Question: I want to return status code 403 from Module.php whenever authorization fails. I searched and found out that I need to attach listener to this file.
I am trying to do it this way. But I am getting 200 even if I am setting statusCode to 500.
See the code below.
'''
$em = $e->getApplication()->getEventManager();
// Authorize API call
$auth = $this->authorize($e->getApplication()->getServiceManager());
if(!auth)
{
$app = $e->getApplication();
$em->attach(MvcEvent::EVENT_ROUTE, function($e) use ($app) {
$response = $e->getResponse();
$response->setStatusCode(500);
$response->setContent(json_encode(array(
'message' => 'You are not authorized for this request',
)));
return $response;
}, PHP_INT_MAX);
}
'''

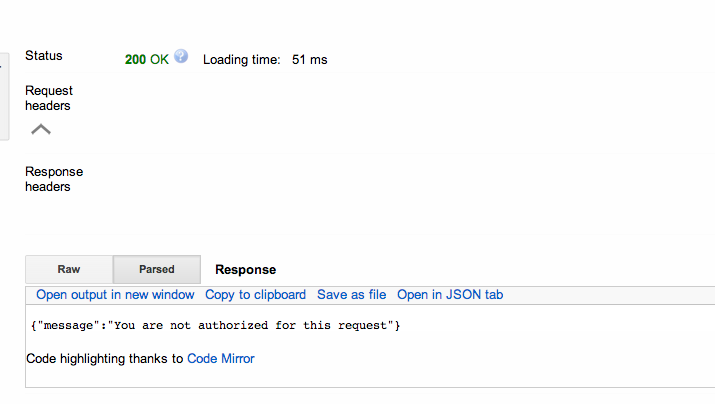
Answer: Some other controller was causing problem and when I copied and paste some of the code, It started to work..
Thanks @ins0 for this suggestion.